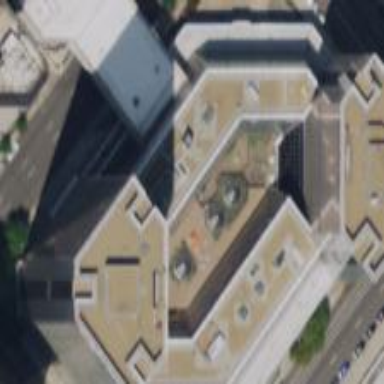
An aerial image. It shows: Building with brown roof.